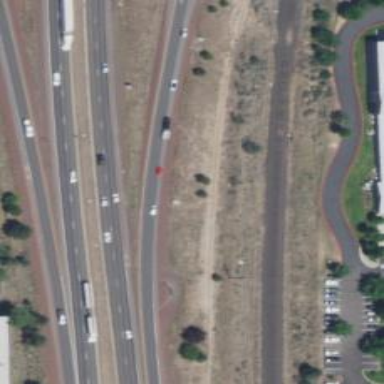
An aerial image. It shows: Trunk link highway.